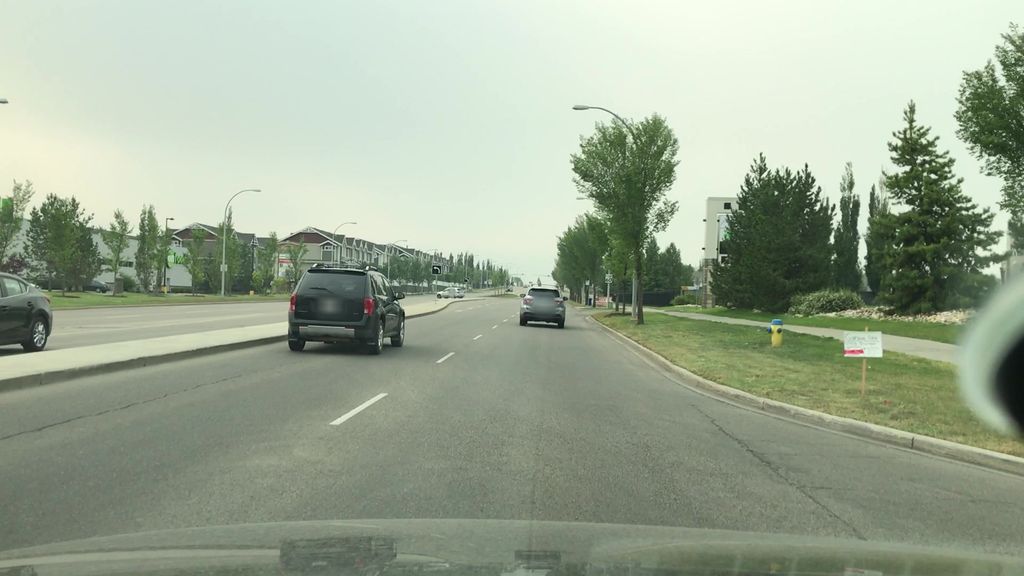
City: edmonton